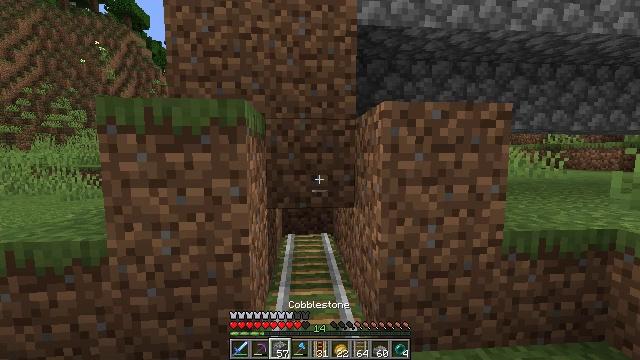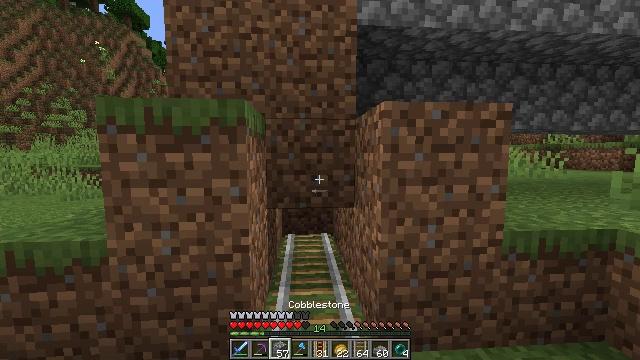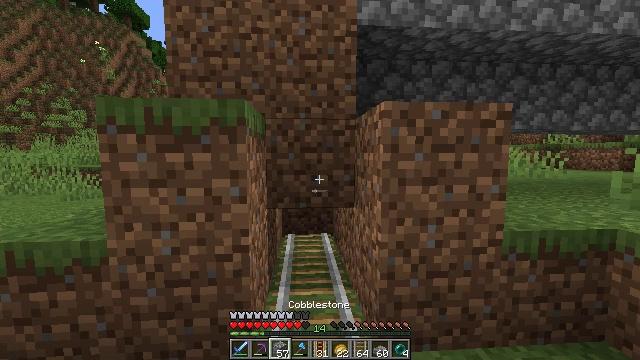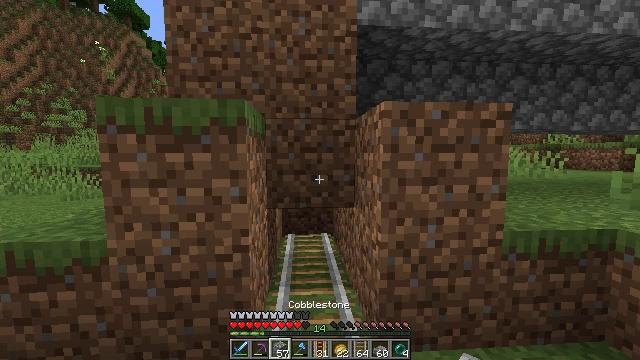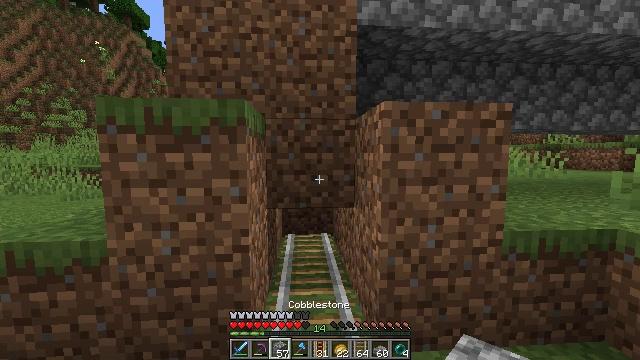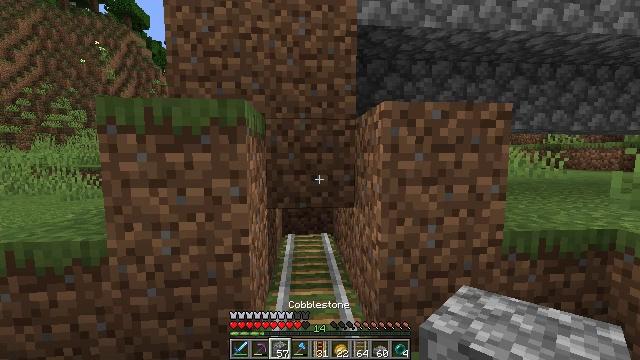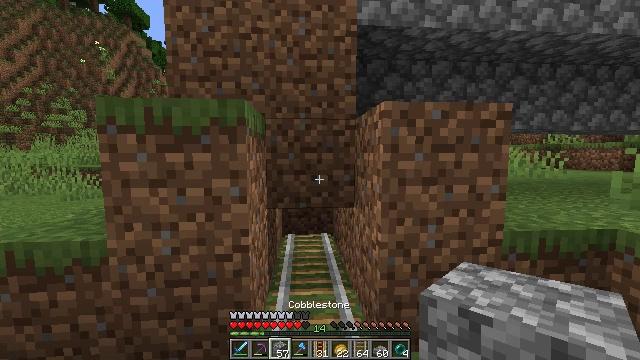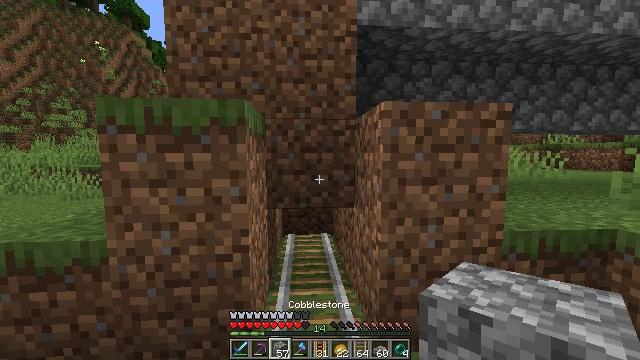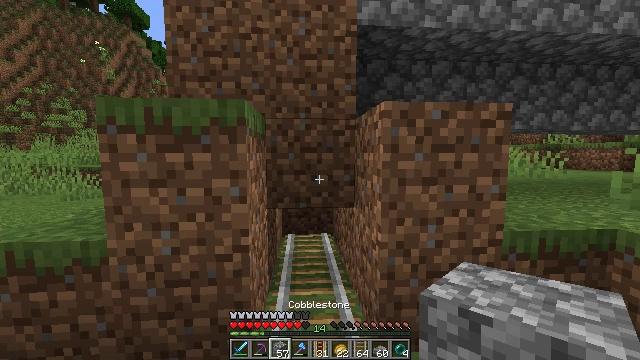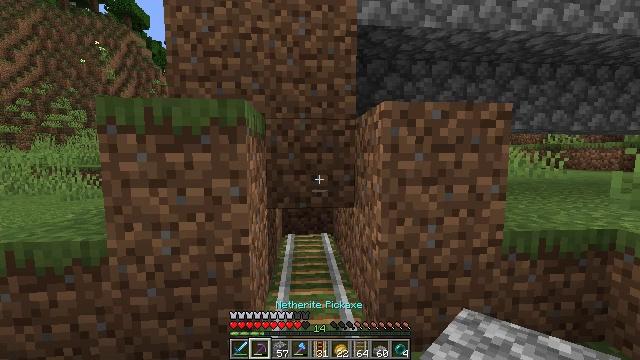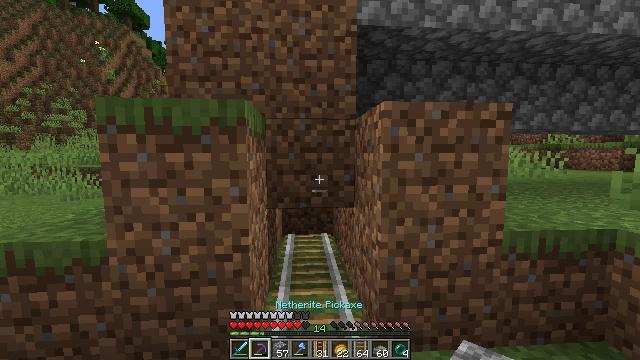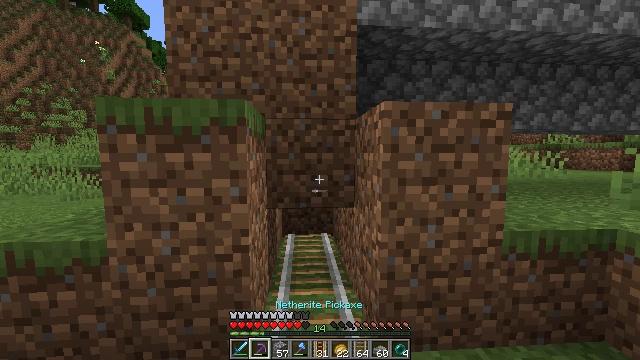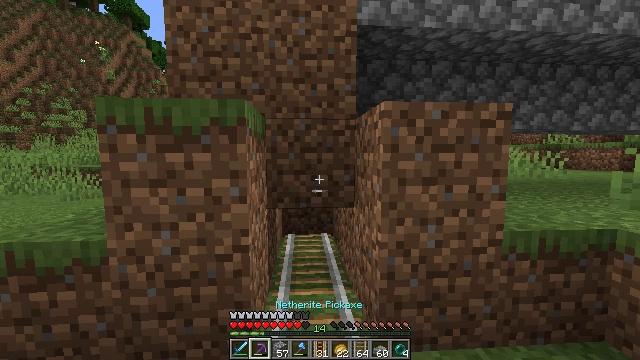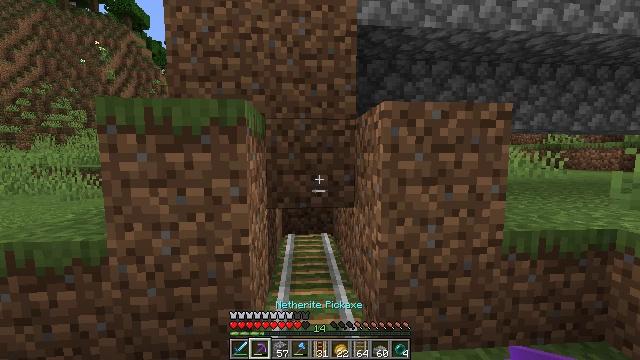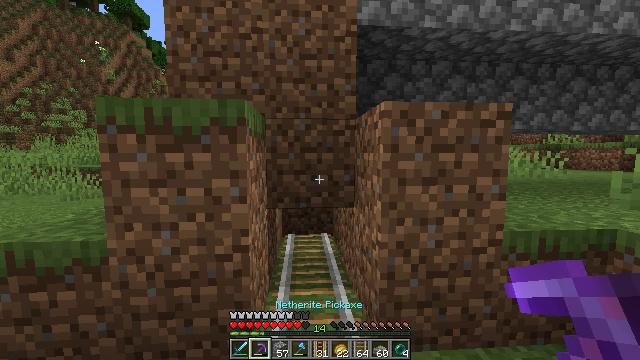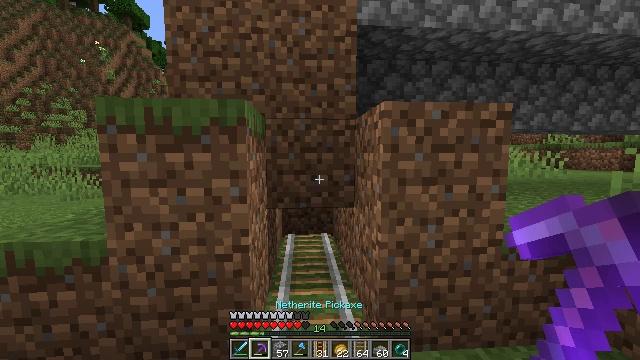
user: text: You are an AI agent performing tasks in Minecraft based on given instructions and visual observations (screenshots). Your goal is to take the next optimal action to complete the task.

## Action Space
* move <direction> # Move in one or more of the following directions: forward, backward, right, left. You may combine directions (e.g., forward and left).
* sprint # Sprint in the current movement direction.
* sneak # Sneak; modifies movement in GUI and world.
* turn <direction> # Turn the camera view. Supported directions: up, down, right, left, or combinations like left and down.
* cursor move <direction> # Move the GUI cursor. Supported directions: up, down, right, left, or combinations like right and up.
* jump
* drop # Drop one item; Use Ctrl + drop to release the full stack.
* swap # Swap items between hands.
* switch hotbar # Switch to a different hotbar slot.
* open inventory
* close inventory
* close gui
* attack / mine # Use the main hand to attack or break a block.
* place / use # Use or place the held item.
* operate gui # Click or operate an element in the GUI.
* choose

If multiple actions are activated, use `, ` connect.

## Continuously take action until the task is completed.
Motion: motion action
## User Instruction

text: Get dirt block.
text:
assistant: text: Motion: no_op
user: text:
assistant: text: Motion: no_op
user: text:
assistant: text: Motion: no_op
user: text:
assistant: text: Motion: no_op
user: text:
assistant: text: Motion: no_op
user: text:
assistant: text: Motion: no_op
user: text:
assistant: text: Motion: no_op
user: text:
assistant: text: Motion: no_op
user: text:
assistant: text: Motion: no_op
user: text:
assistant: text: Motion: no_op
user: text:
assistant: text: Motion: no_op
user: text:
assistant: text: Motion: no_op
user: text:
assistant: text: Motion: no_op
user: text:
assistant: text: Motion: no_op
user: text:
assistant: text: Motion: no_op
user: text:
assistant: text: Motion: no_op
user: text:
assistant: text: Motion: no_op
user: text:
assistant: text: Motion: no_op
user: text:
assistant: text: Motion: no_op
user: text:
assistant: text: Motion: no_op
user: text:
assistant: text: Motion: no_op
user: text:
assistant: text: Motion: no_op
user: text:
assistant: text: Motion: no_op
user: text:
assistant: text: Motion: attack / mine
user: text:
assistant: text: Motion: attack / mine
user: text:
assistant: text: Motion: attack / mine
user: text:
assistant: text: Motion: attack / mine
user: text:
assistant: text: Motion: attack / mine
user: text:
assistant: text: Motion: attack / mine
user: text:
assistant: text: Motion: attack / mine